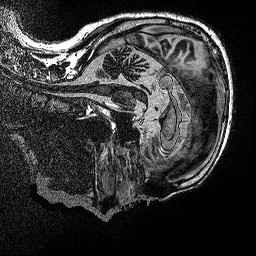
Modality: MP2RAGE
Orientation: sagittal
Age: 68
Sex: male
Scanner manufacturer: siemens
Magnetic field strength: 3 T
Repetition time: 5 s
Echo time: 0.00298 s